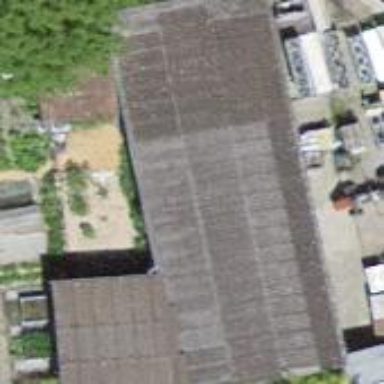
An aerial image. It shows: Shed.